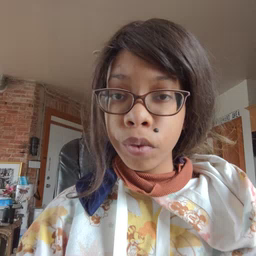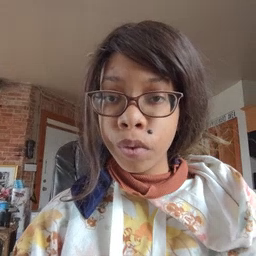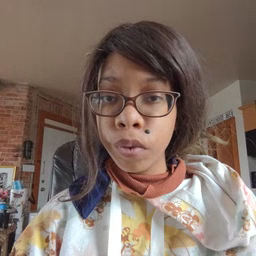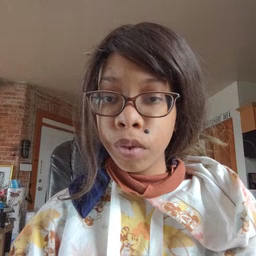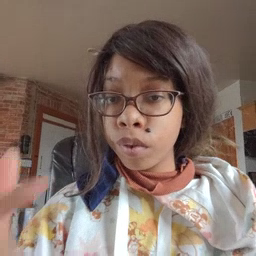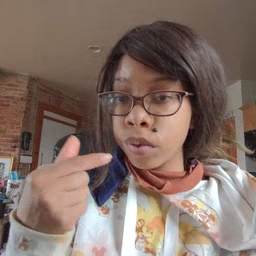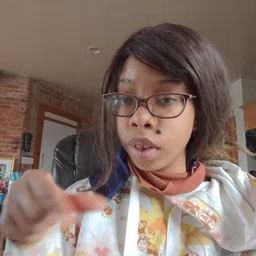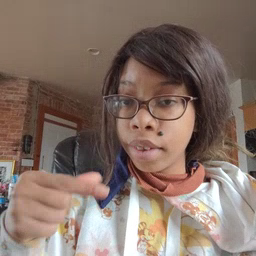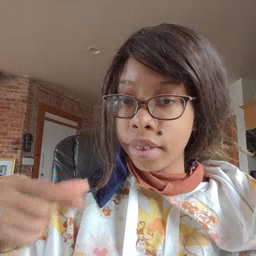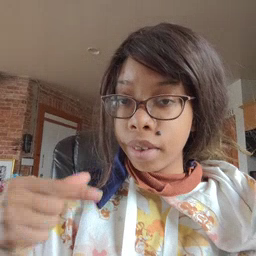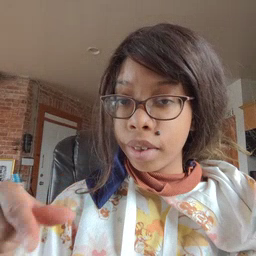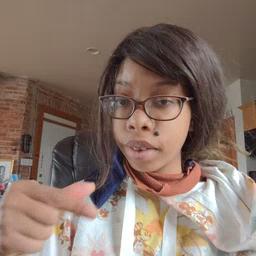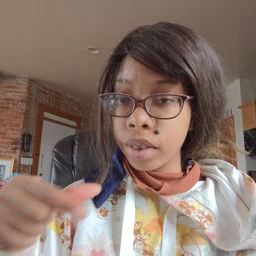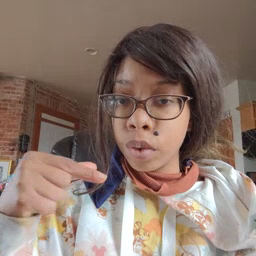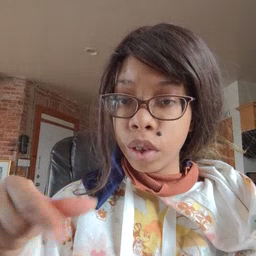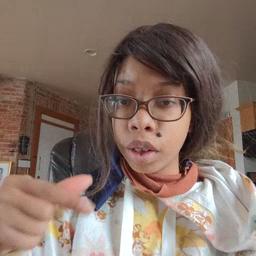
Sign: green